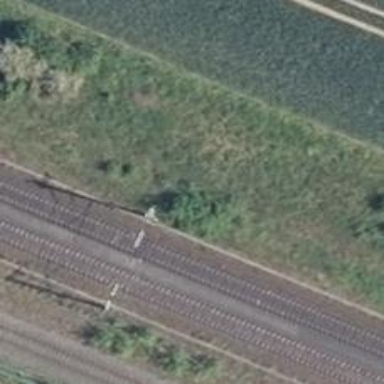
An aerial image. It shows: Railway signal with block marker for train protection. There is catenary mast nearby.